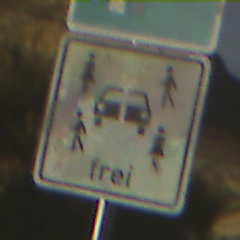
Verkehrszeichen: CarsharingfahrzeugeFrei
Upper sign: Parken
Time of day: SunriseSunset
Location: Outdoor (Nature)
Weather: PartlyCloudy
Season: NotSpecified
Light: Natural